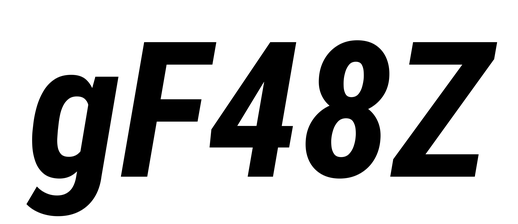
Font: Roboto-Italic_Condensed_Bold_Italic